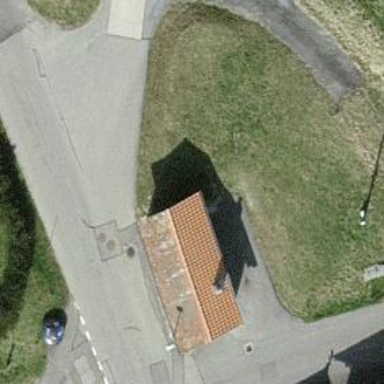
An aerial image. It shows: Shed.